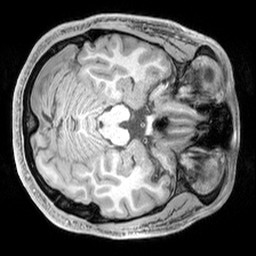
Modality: T1w
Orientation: axial
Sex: male
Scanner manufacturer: siemens
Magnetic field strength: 3 T
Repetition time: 2.3 s
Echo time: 0.00226 s